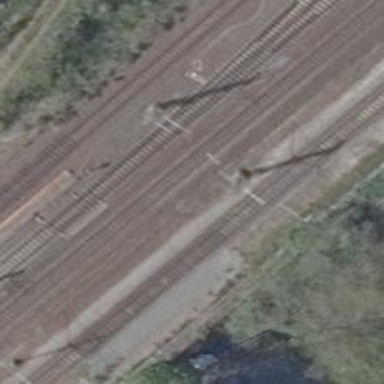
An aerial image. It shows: Bridge over railway with electrified contact lines.